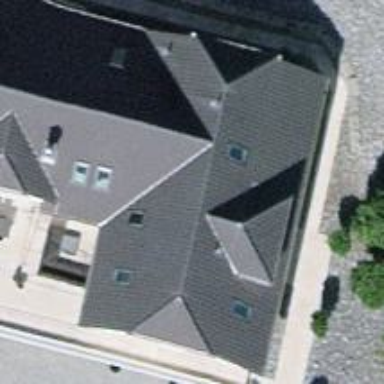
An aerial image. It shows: Half-hipped roof on semi-detached house.